Field crop: maize
Growth stage: 2
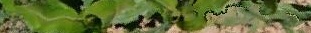
Species: maize